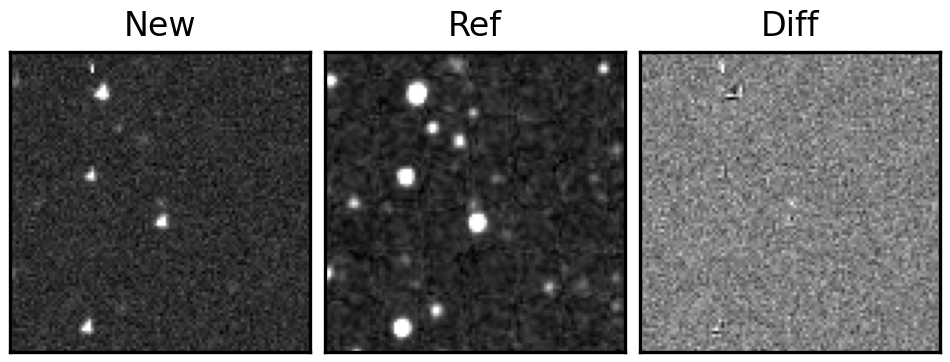
Label: real